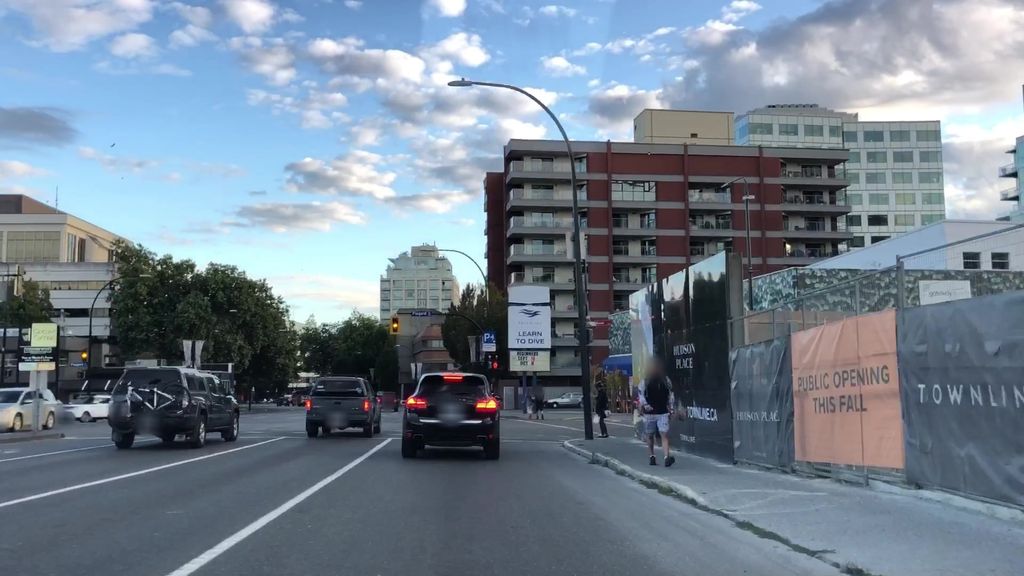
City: victoria